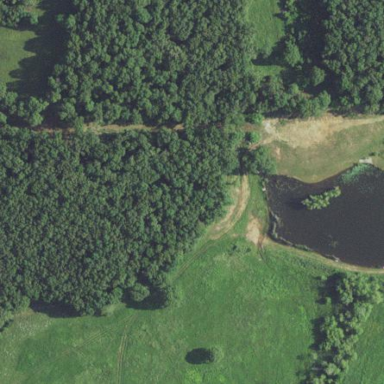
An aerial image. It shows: Forest area.